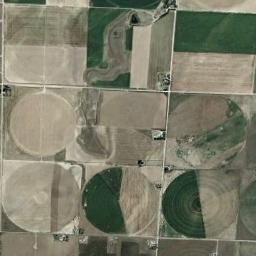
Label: circular_farmland